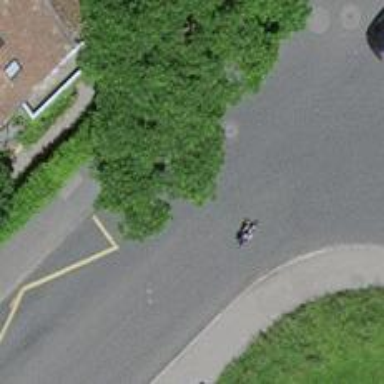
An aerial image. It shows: Unmarked road crossing.